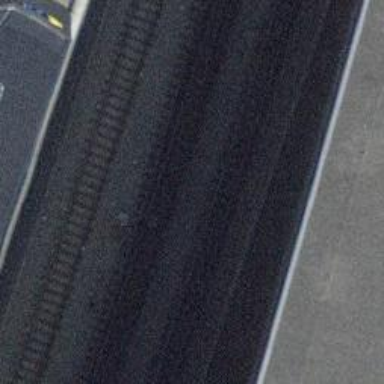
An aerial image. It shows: Narrow-gauge railway track with one electrified contact line.